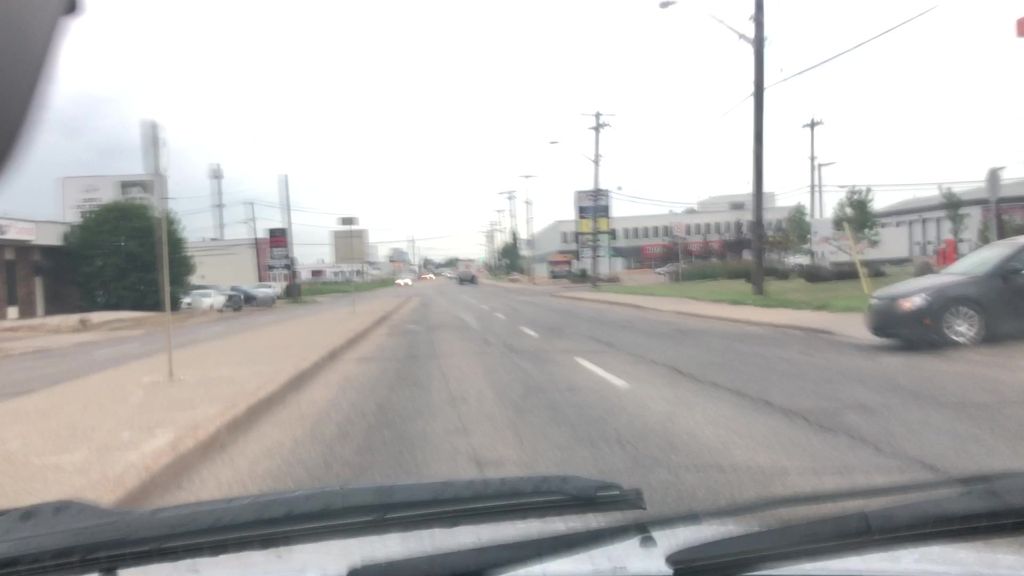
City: edmonton